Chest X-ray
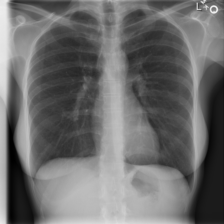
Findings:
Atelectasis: negative
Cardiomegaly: negative
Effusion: negative
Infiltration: negative
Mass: negative
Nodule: negative
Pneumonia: negative
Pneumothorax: negative
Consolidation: negative
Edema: negative
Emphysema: negative
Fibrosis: negative
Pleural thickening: negative
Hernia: negative